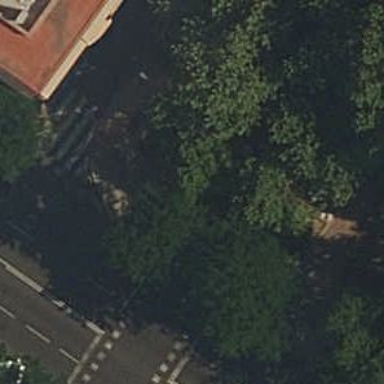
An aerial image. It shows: Kerb barrier.